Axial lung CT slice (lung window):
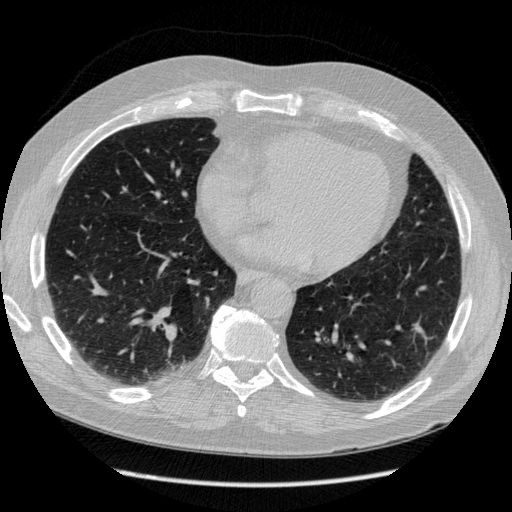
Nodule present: no